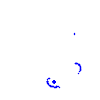
Particle: proton